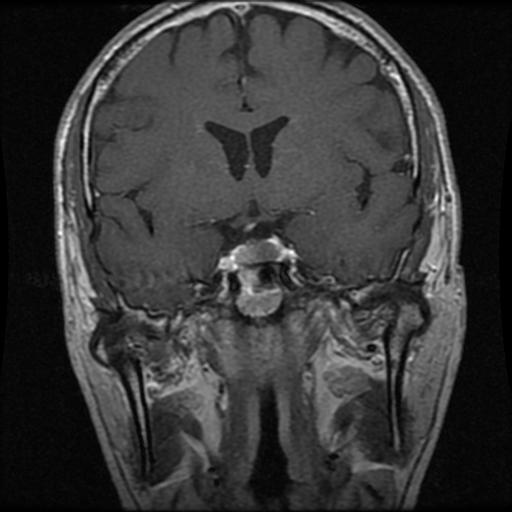
Label: pituitary